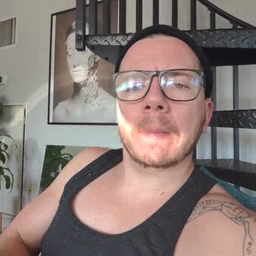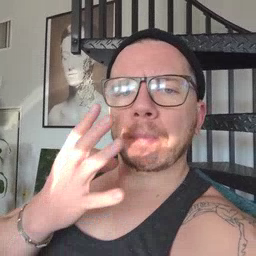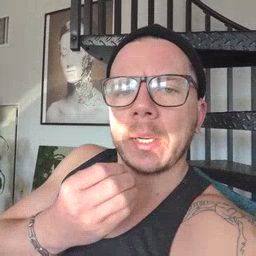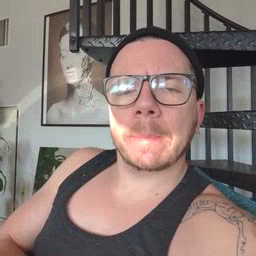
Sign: pretty